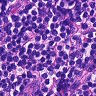
Metastatic tissue present: no